Question: I am using a 3D Voronoi library called MIConvexHull, which calculates a 3D Voronoi diagram for a series of points in 3D space. However, it does not provide high-level information about the structure of the Voronoi diagram; the reported edges are simply a list of coordinate pairs which then have to have the circumcentre calculated.
Now the library provides an implementation of the circumcentre calculation for a series of 2D points. As you can see here, the coordinate pairs for the start (orange) and end (green) are shown:

You can visually see that if you take the vertexes listed in each of the edges and you make a circle such that the circumference of that circle touches all of the edges, the centre is where the edge starts.
The that I have is that my points are 3D and thus it won't be the centre of a circle that's returned, but the centre of a . Unfortunately, advanced mathematics is not something that my head can really handle that well, so I have no idea how to approach this problem.
In 3D, there will be 4 points provided, not 3.
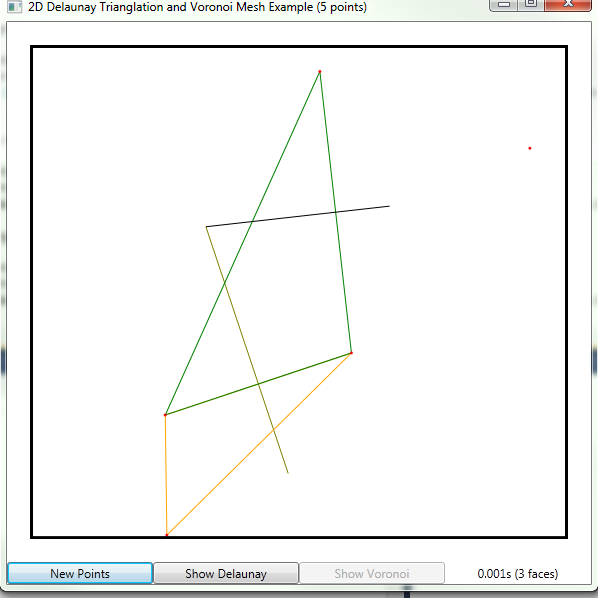
Answer: Here's a Javascript implementation:
<URL>
And some mathematical explanations:
<URL>
> The equation of the sphere ... is given by setting the following determinant to zero:'''
| x^2 + y^2 + z^2 x y z 1 |
| x1^2 + y1^2 + z1^2 x1 y1 z1 1 |
| x2^2 + y2^2 + z2^2 x2 y2 z2 1 | = 0.
| x3^2 + y3^2 + z3^2 x3 y3 z3 1 |
| x4^2 + y4^2 + z4^2 x4 y4 z4 1 |
'''